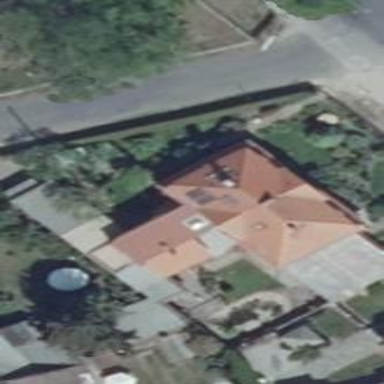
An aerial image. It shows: Residential building with gambrel roof.